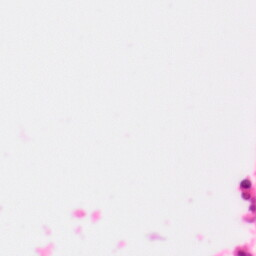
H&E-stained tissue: Colon